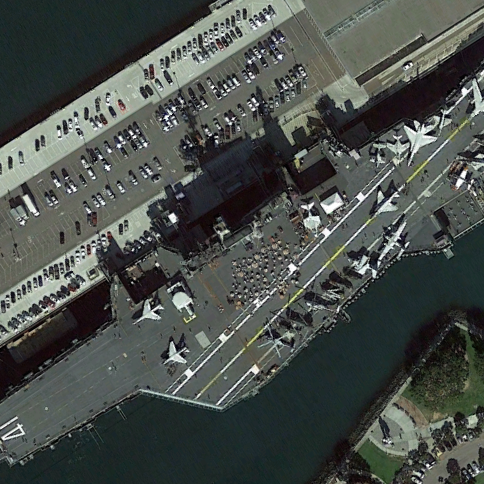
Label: aircraft_carrier